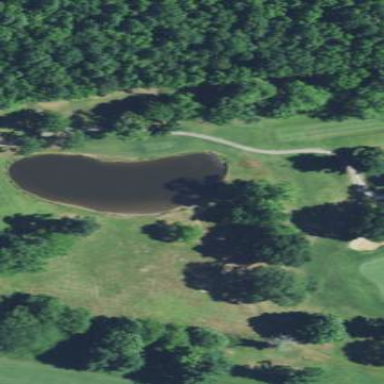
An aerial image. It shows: Water hazard on golf course.